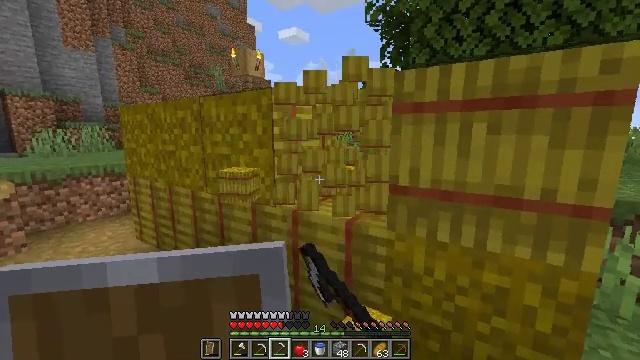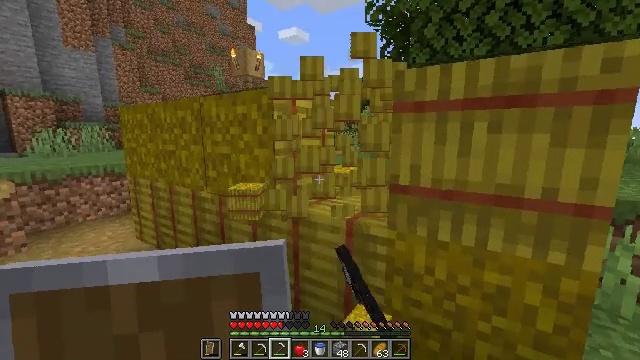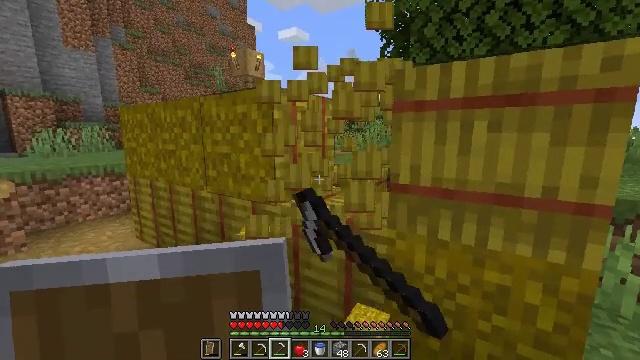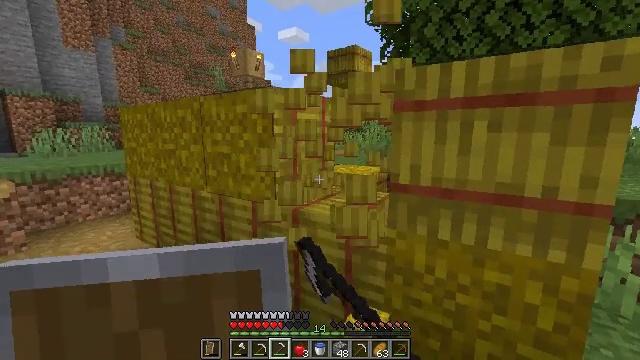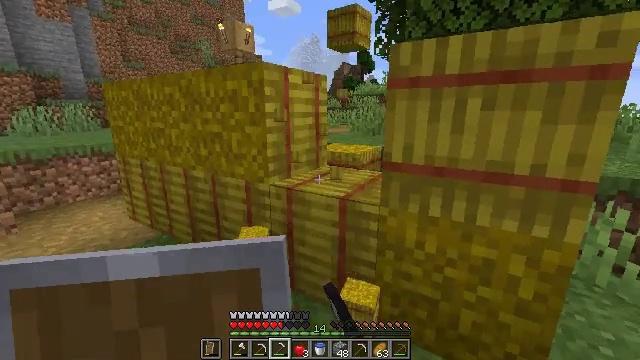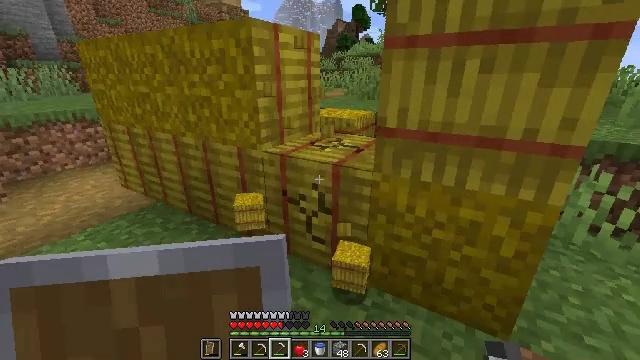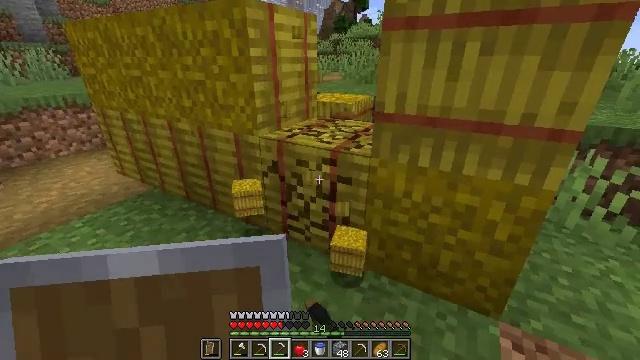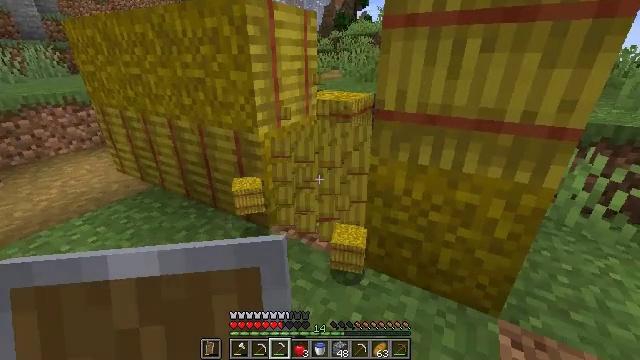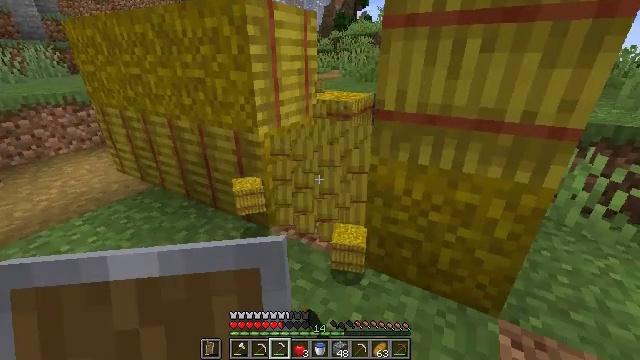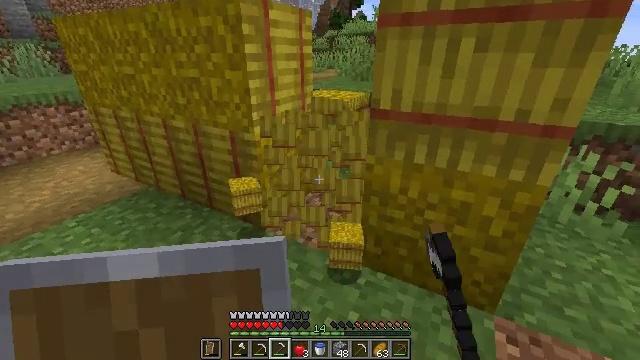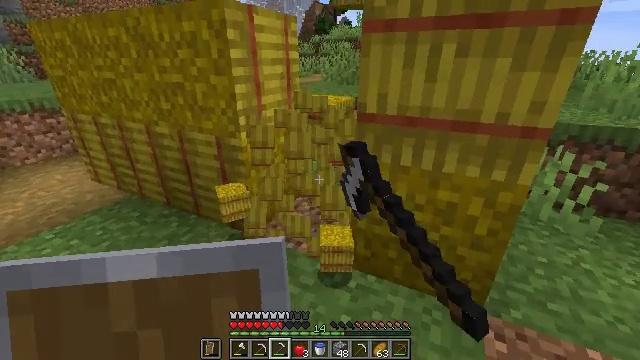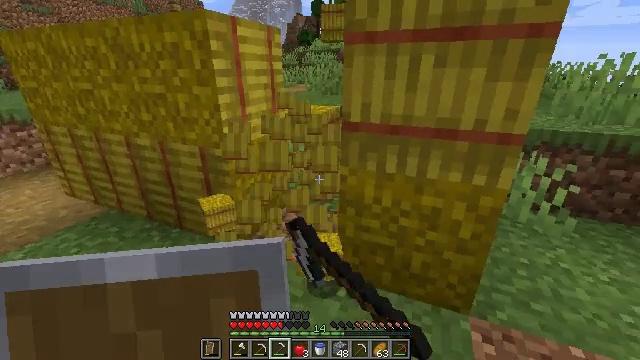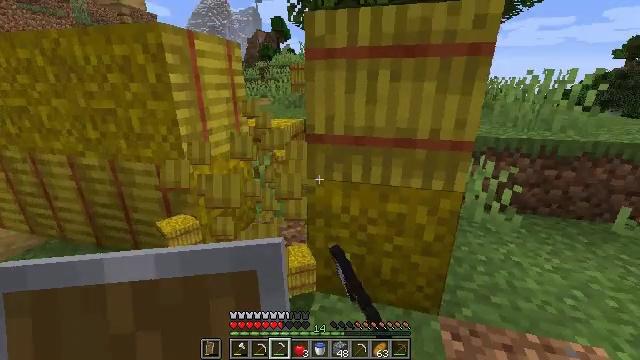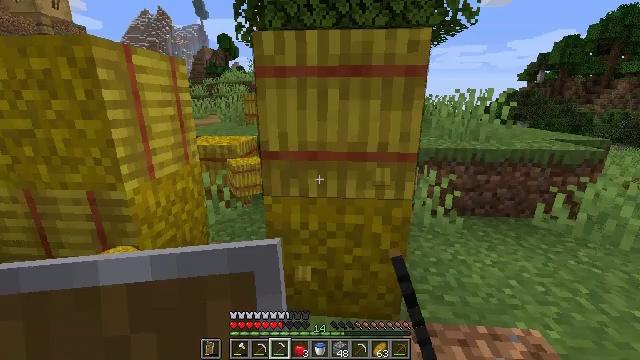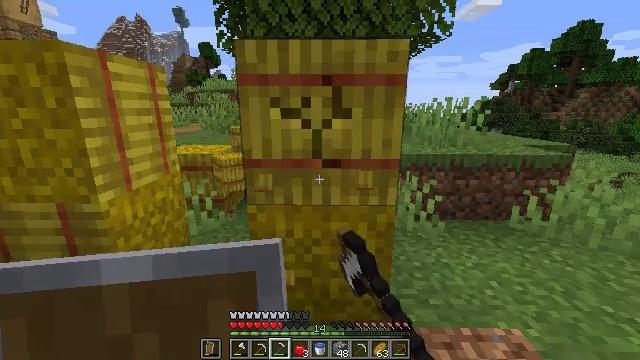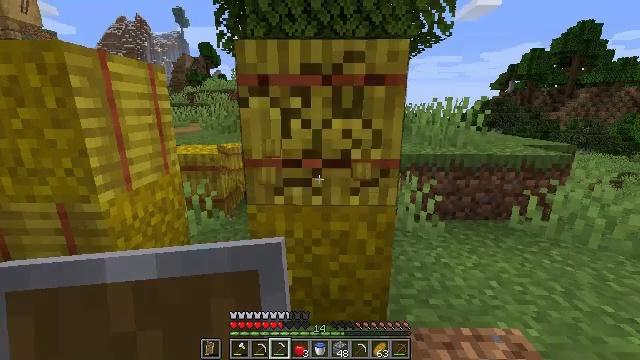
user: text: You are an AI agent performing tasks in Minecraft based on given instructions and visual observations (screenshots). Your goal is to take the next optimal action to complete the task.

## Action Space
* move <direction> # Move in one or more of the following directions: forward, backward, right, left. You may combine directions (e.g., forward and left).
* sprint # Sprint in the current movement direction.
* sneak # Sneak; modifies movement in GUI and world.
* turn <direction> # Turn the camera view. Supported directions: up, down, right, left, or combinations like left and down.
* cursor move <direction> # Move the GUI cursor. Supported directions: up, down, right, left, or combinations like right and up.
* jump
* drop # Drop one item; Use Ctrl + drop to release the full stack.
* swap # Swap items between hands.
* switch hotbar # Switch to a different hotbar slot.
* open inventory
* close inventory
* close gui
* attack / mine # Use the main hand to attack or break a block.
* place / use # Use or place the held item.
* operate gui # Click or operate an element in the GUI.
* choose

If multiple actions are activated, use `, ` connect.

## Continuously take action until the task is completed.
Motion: motion action
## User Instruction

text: Attack the hay block to get hay.
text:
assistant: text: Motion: attack / mine
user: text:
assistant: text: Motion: attack / mine
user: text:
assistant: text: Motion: attack / mine
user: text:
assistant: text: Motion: turn right and down, attack / mine
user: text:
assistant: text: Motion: turn right and down, attack / mine
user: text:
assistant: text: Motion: turn down, attack / mine
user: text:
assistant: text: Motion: attack / mine
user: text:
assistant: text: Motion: attack / mine
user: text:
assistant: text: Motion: attack / mine
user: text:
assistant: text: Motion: turn right, attack / mine
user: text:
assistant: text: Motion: turn right and up, attack / mine
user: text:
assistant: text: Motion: turn right and up, attack / mine
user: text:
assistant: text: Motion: turn right and up, attack / mine
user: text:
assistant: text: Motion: turn right and up, attack / mine
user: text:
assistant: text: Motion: attack / mine
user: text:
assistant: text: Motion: attack / mine
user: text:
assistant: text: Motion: attack / mine
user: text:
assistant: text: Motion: attack / mine
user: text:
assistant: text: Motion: attack / mine
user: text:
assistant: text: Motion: turn down, attack / mine
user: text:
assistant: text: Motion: turn left and down, attack / mine
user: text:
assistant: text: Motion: turn down, attack / mine
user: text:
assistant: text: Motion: turn down, attack / mine
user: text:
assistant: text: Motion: attack / mine
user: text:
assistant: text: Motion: attack / mine
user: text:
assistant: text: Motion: turn left, attack / mine
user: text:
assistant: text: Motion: move forward, turn left and up, attack / mine
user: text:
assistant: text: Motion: move forward, turn left and up, attack / mine
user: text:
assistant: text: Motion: move forward, turn left and up, attack / mine
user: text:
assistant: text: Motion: move forward, turn up, attack / mine